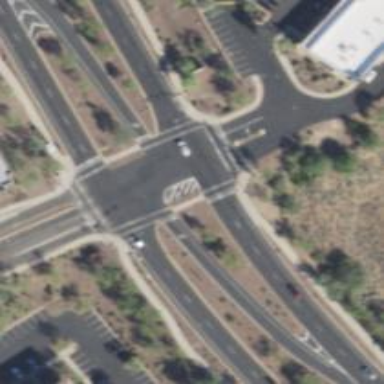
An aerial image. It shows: Solid stop line on the road marking.